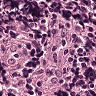
Metastatic tissue present: no